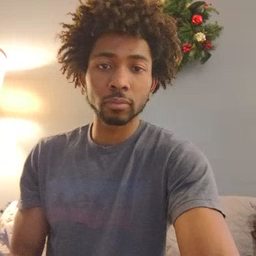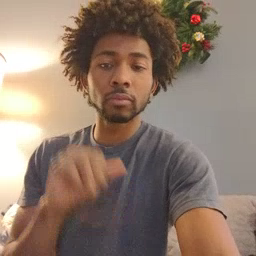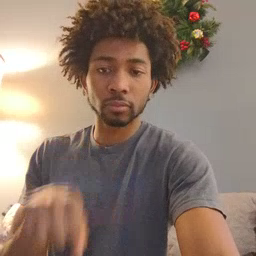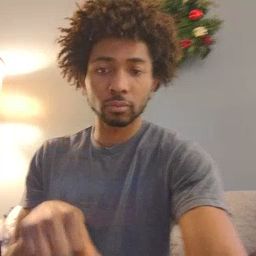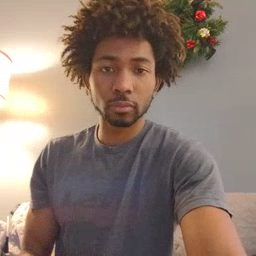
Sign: can